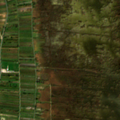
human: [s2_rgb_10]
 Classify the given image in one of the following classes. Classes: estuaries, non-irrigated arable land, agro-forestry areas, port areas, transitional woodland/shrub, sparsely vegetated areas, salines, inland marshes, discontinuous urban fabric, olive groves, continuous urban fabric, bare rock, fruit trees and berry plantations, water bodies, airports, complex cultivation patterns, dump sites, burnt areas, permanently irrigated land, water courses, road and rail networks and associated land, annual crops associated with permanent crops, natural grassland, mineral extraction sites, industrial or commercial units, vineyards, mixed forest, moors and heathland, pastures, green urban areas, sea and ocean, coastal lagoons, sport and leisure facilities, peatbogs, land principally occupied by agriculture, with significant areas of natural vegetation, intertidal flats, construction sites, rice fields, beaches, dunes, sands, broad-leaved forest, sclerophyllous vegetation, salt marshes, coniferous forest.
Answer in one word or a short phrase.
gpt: vineyards, inland marshes